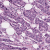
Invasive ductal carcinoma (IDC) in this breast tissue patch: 1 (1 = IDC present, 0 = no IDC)